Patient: sex F, age 74
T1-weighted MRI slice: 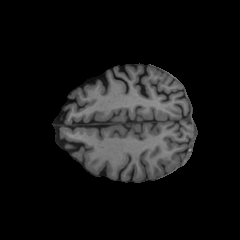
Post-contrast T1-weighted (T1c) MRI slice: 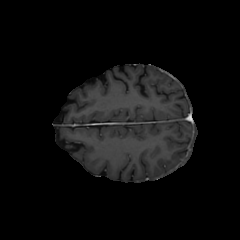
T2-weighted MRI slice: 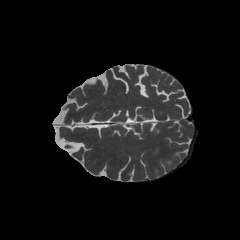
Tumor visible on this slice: yes
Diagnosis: Glioblastoma, IDH-wildtype
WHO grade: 4